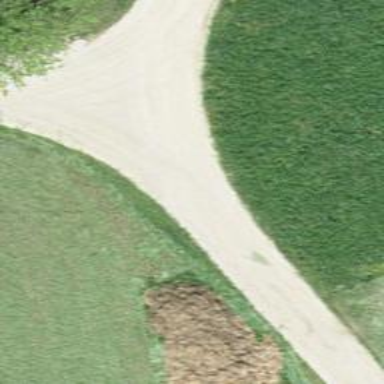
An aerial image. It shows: Gravel alley designated as service road.